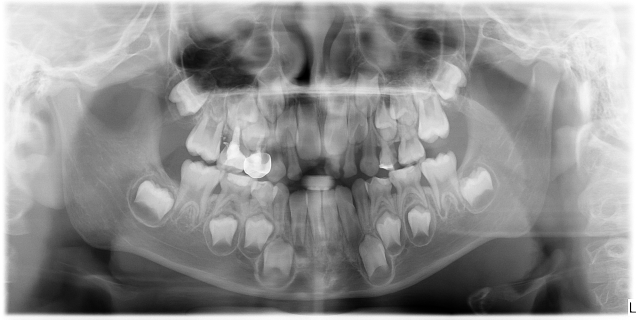
child